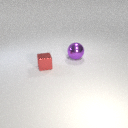
large purple metal sphere behind small red metal cube